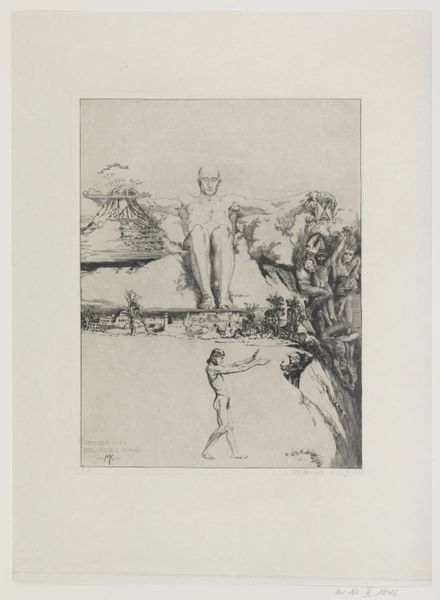
Titel: Integer vitae (Einzelblatt aus: Vom Tode, Zweiter Theil, Opus XIII, Blatt 1)
Künstler: Max Klinger
Standort: Karlsruhe
Institution: Staatliche Kunsthalle Karlsruhe
Schlagwörter: akt, baum, berg, dunkel, felsen, gott, hand, himmel, kampf, kopf, körper, lendenschurz, mann, nackt, nackter, schatten, weiß, wolken, bäume, landschaft, menschen, sitzen, stadt, brust, geste, grau, haar, hell, licht, männer, pfeiler, profil, schwarz, skizze, stirn, stuhl, stützen, zeichnung, dach, haus, weg, wiese, hochformat, symbolismus, arm, arme, gesicht, halten, mensch, rahmen, stehen, steine, tod, tot, tragen, herr, hände, signatur, erde, häuser, natur, vögel, gebüsch, gehen, hütte, rauch, figur, haare, sitzend, stehend, person, wald, skulptur, beine, bein, gesäß, schrift, papier, liegen, modell, man, zwei, studie, abhang, laufen, berge, fels, gebirge, dorf, grafik, graphik, klein, monochrom, linien, schlucht, füsse, eiffelturm, figuren, thron, kraft, muskeln, glatze, klinger, max klinger, nackte, knie, liegend, fallen, surreal, surrealismus, klippe, spiel, adam, tusche, waage, antike, suchen, burg, glaube, kegel, vulkan, nack, abgrund, traum, kniee, druck, druckgraphik, schwarzweiss, radierung, stich, gross, seite, text, bedrohlich, bleistift, allegorie, entwurf, sitzfigur, gestalten, bedrohung, glocke, ausgestreckt, jesus, muskel, metamorphose, verwandlung, sturz, schreiten, schreitend, landscahft, macht, thorn, dürer, anbeten, gottheit, pyramide, welt, fantasie, asche, sklaven, männerakt, ausbruch, babel, zelt, vesuv, ägypten, abwehr, druckgrpahik, unterwelt, ebenen, pathos, schienbeine, thronen, thronend, nakct, gomorrha, riese, südamerika, klammern, getragen, nmackt, bergh, zuhalten, riesen, kleiner mensch, roboter, vilkan, putin, gehalten, sodomm, phantesie, weltenende, menschlichepfleiler, mensch in natur